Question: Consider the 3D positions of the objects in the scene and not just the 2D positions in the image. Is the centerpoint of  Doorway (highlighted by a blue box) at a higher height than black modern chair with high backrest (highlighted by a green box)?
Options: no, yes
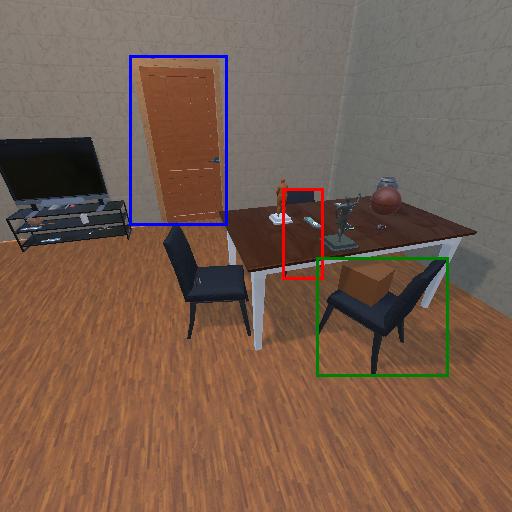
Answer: no